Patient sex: M
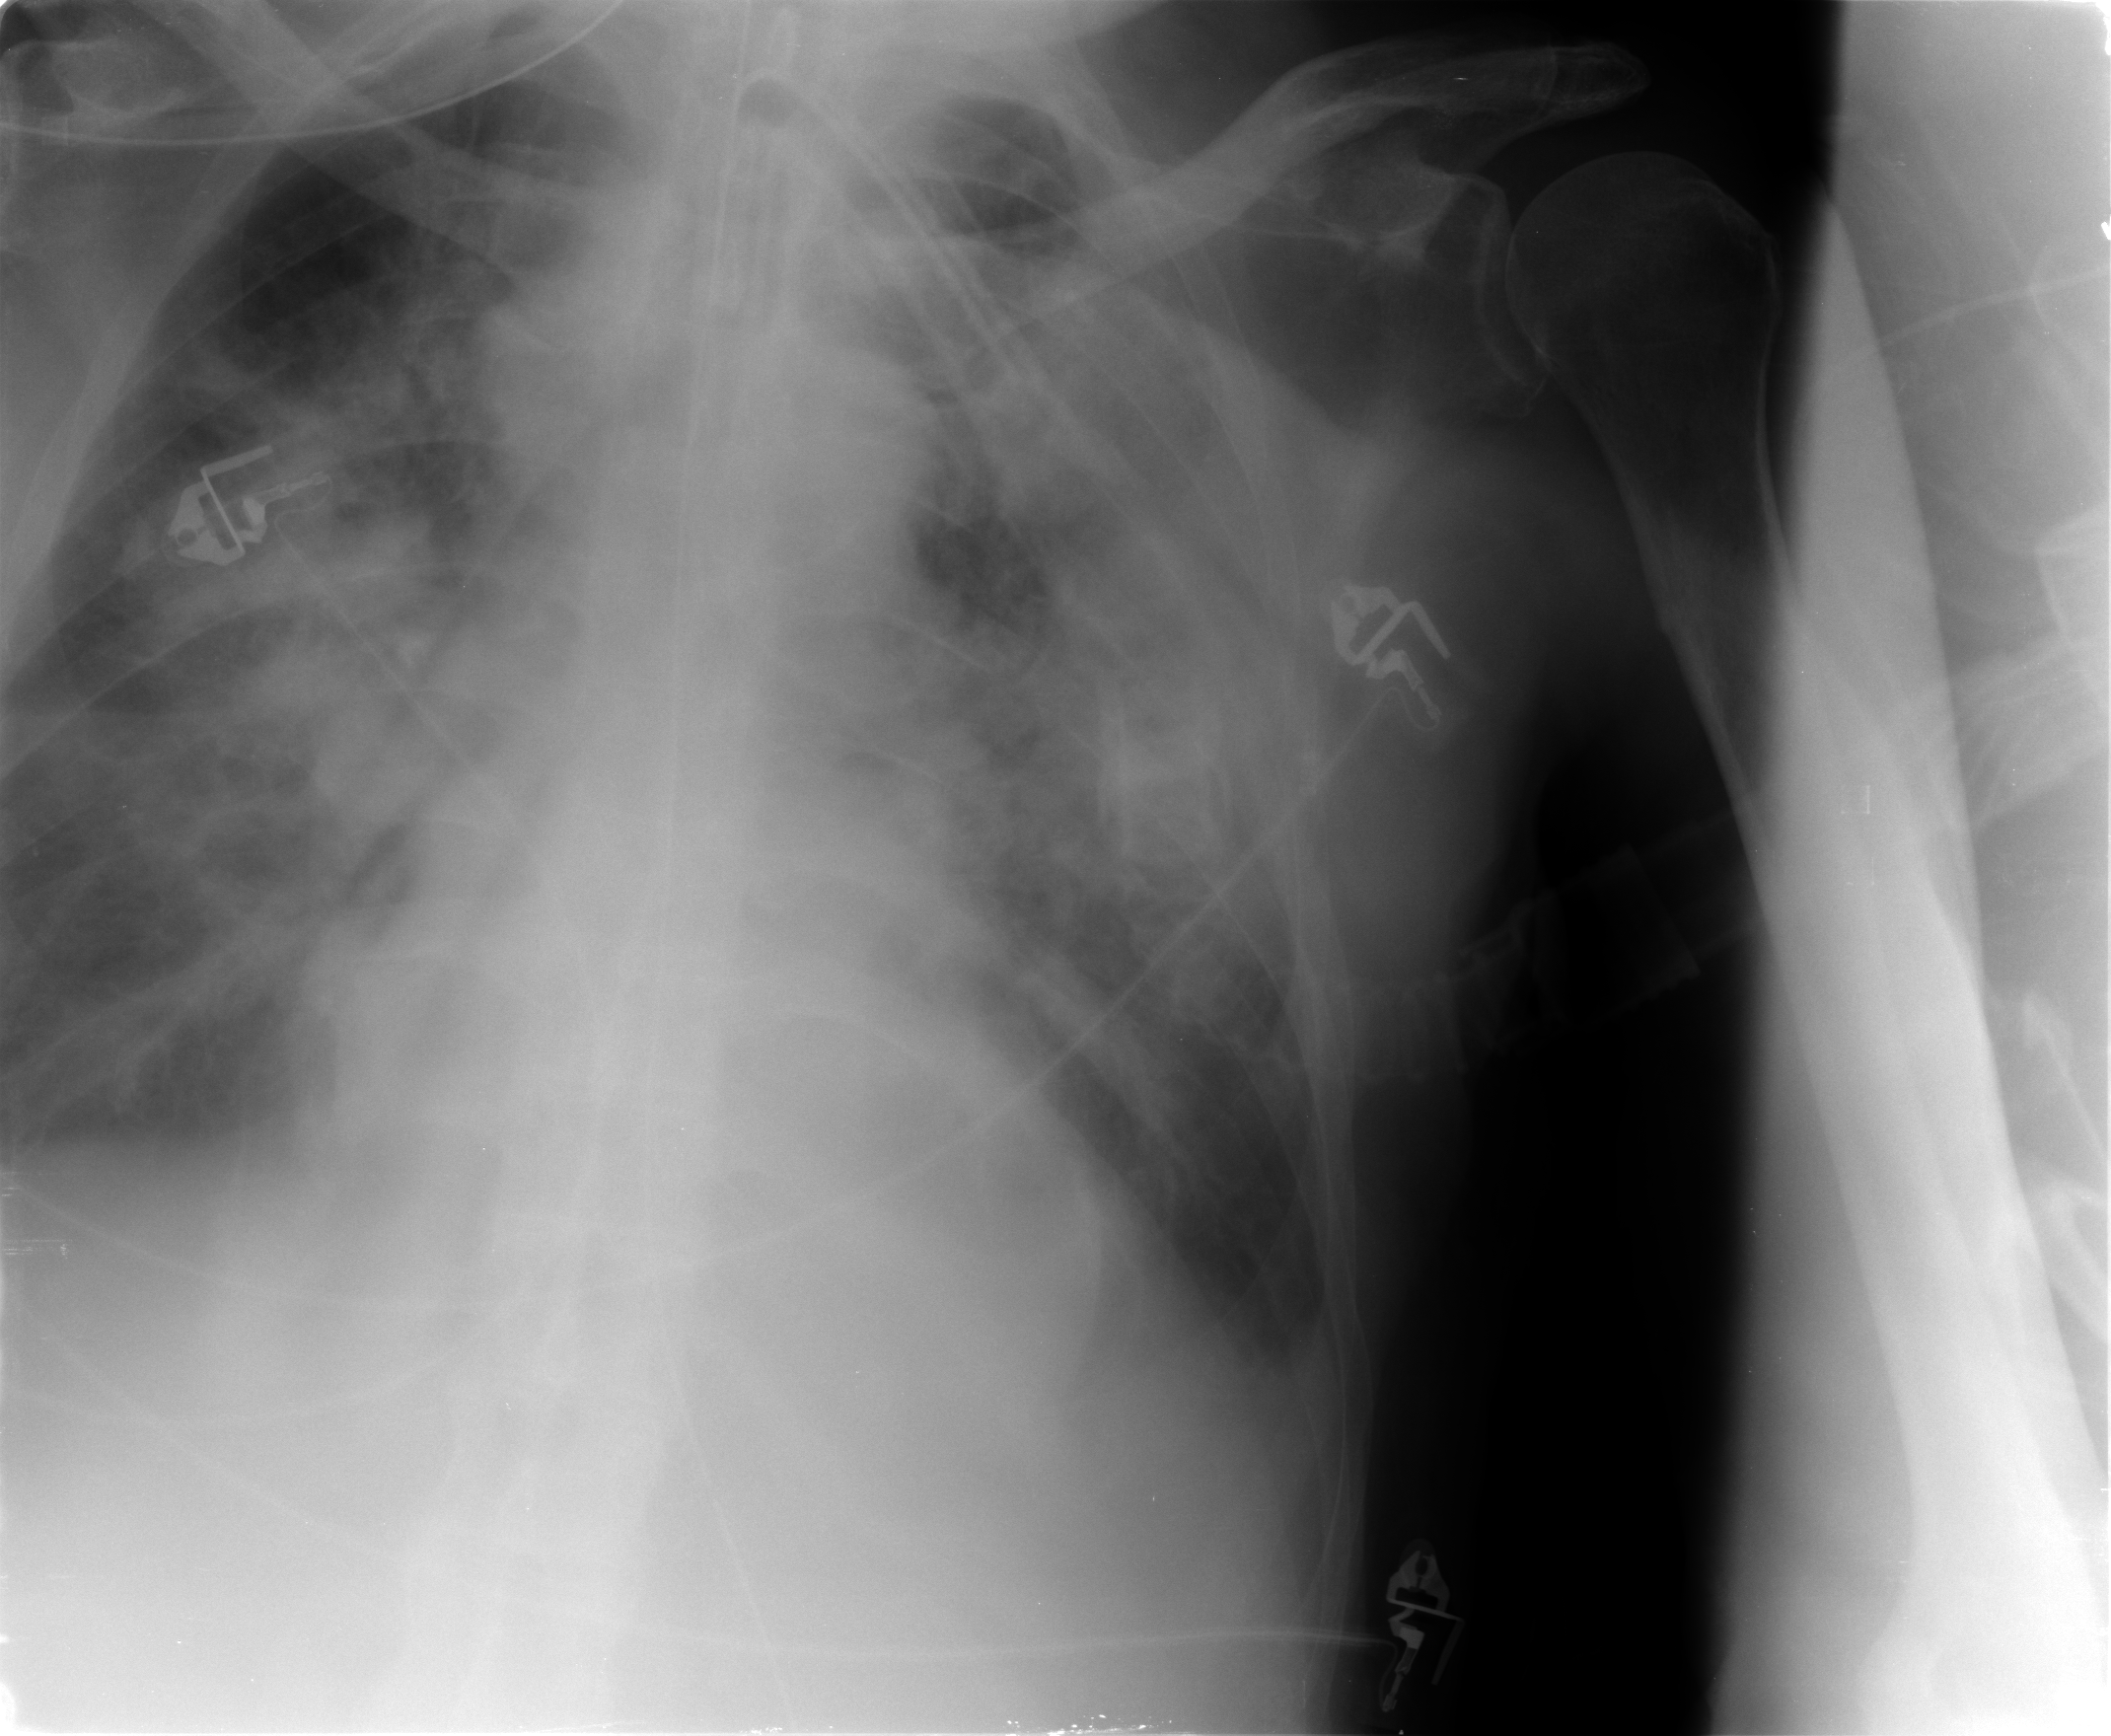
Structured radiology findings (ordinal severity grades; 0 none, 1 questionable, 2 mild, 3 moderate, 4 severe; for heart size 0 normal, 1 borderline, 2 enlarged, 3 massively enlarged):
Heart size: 0
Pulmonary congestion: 0
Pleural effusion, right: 2
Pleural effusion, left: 2
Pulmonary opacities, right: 3
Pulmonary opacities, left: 3
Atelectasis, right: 2
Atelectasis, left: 2